Question: I use JProfiler 8.1.4 and I have it integrated with IntelliJ IDEA 14.1.3.
I have a JProfiler session for profiling JBoss using the 'standalone_jprofiler.bat' script like this:

Now, when I want to go to the source code for some method, JProfiler uses a (minimal) internal file viewer instead of using IntelliJ.
I would assume that the source code linking works fine when the profiling is initiated by the IntelliJ plugin, but in my case I don't know what run configuration to create in IntelliJ for 'standalone_jprofiler.bat'.
So finally, my question is: Is it possible to see the code in IntelliJ when the profiling is initiated from the standalone JProfiler application?
One more piece of information: In this case I want the profiling to be activated immediately on startup.
I apologize in advance if this is too simple or silly. I've used JProfiler for just one day and googling didn't yield any relevant answers.
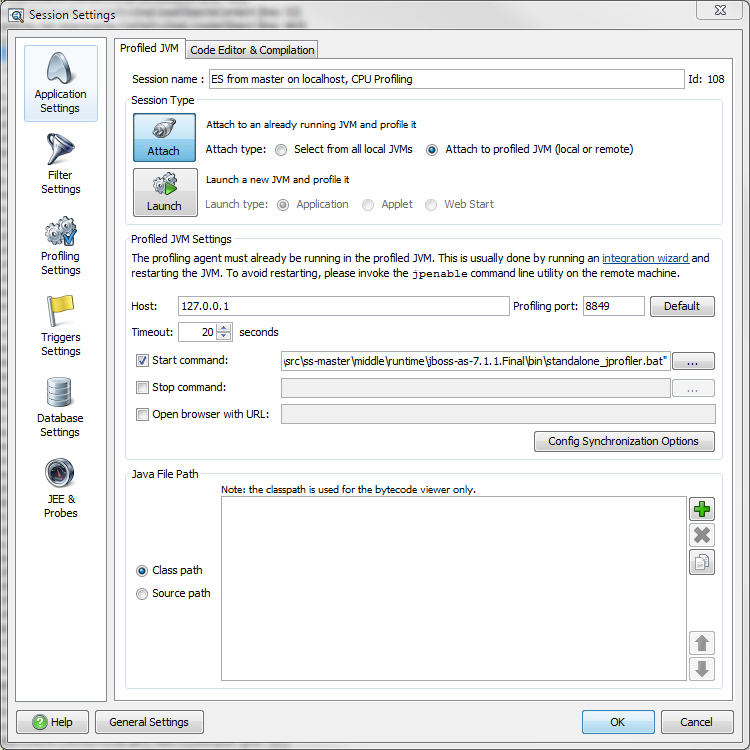
Answer: > Is it possible to see the code in IntelliJ when the profiling is initiated from the standalone JProfiler application
No, that is not possible, you have to start the profiling session from IDEA to get source code navigation in the IDE.
Another possibility is to save a snapshot in JProfiler and open that snapshot in IDEA (via File->Open File). If the JProfiler plugin is installed in IDEA, the snapshot will then be opened with source code navigation in the IDE.